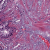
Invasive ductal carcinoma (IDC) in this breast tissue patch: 0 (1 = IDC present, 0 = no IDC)